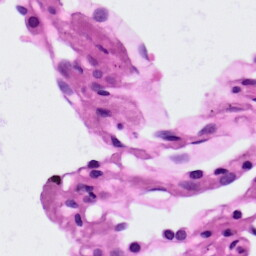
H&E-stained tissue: Lung